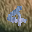
Label: 4